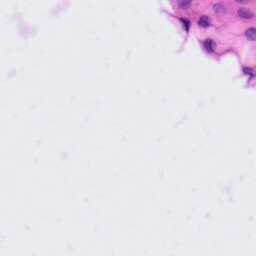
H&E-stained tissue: Tonsil